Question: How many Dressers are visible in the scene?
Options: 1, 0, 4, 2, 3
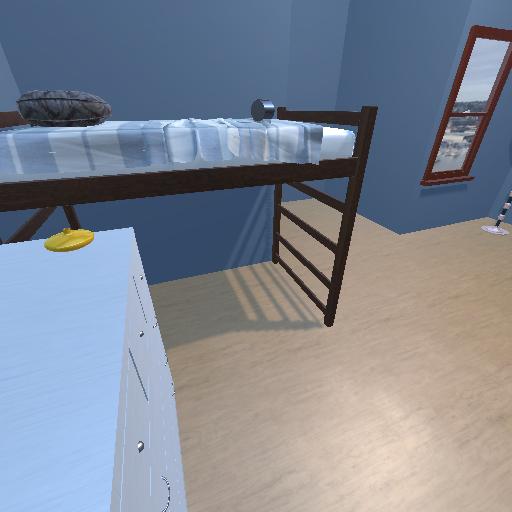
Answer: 1